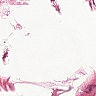
Metastatic tissue present: no